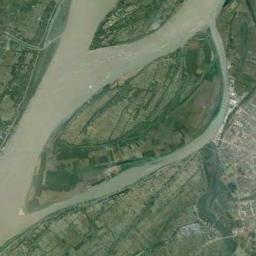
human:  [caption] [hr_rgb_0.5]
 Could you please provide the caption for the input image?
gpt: The two central islands have some farmland and the color of the river is yellow .

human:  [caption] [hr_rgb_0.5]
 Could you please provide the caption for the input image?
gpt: Islands are long and thin .

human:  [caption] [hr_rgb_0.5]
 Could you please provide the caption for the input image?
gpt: Many trees are on the island .

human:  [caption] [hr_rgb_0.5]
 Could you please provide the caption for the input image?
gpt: A shuttle-shaped island surrounded by turquoise waters between the two banks  The island is a green and yellow-brown field with a peninsula next to it .

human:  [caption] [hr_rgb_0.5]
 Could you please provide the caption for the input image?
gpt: There are many green farmlands on the island in a river .